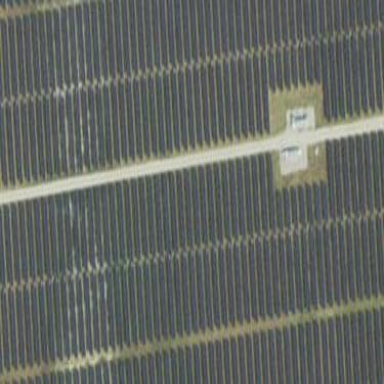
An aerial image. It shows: Solar photovoltaic panel generator.